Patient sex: M
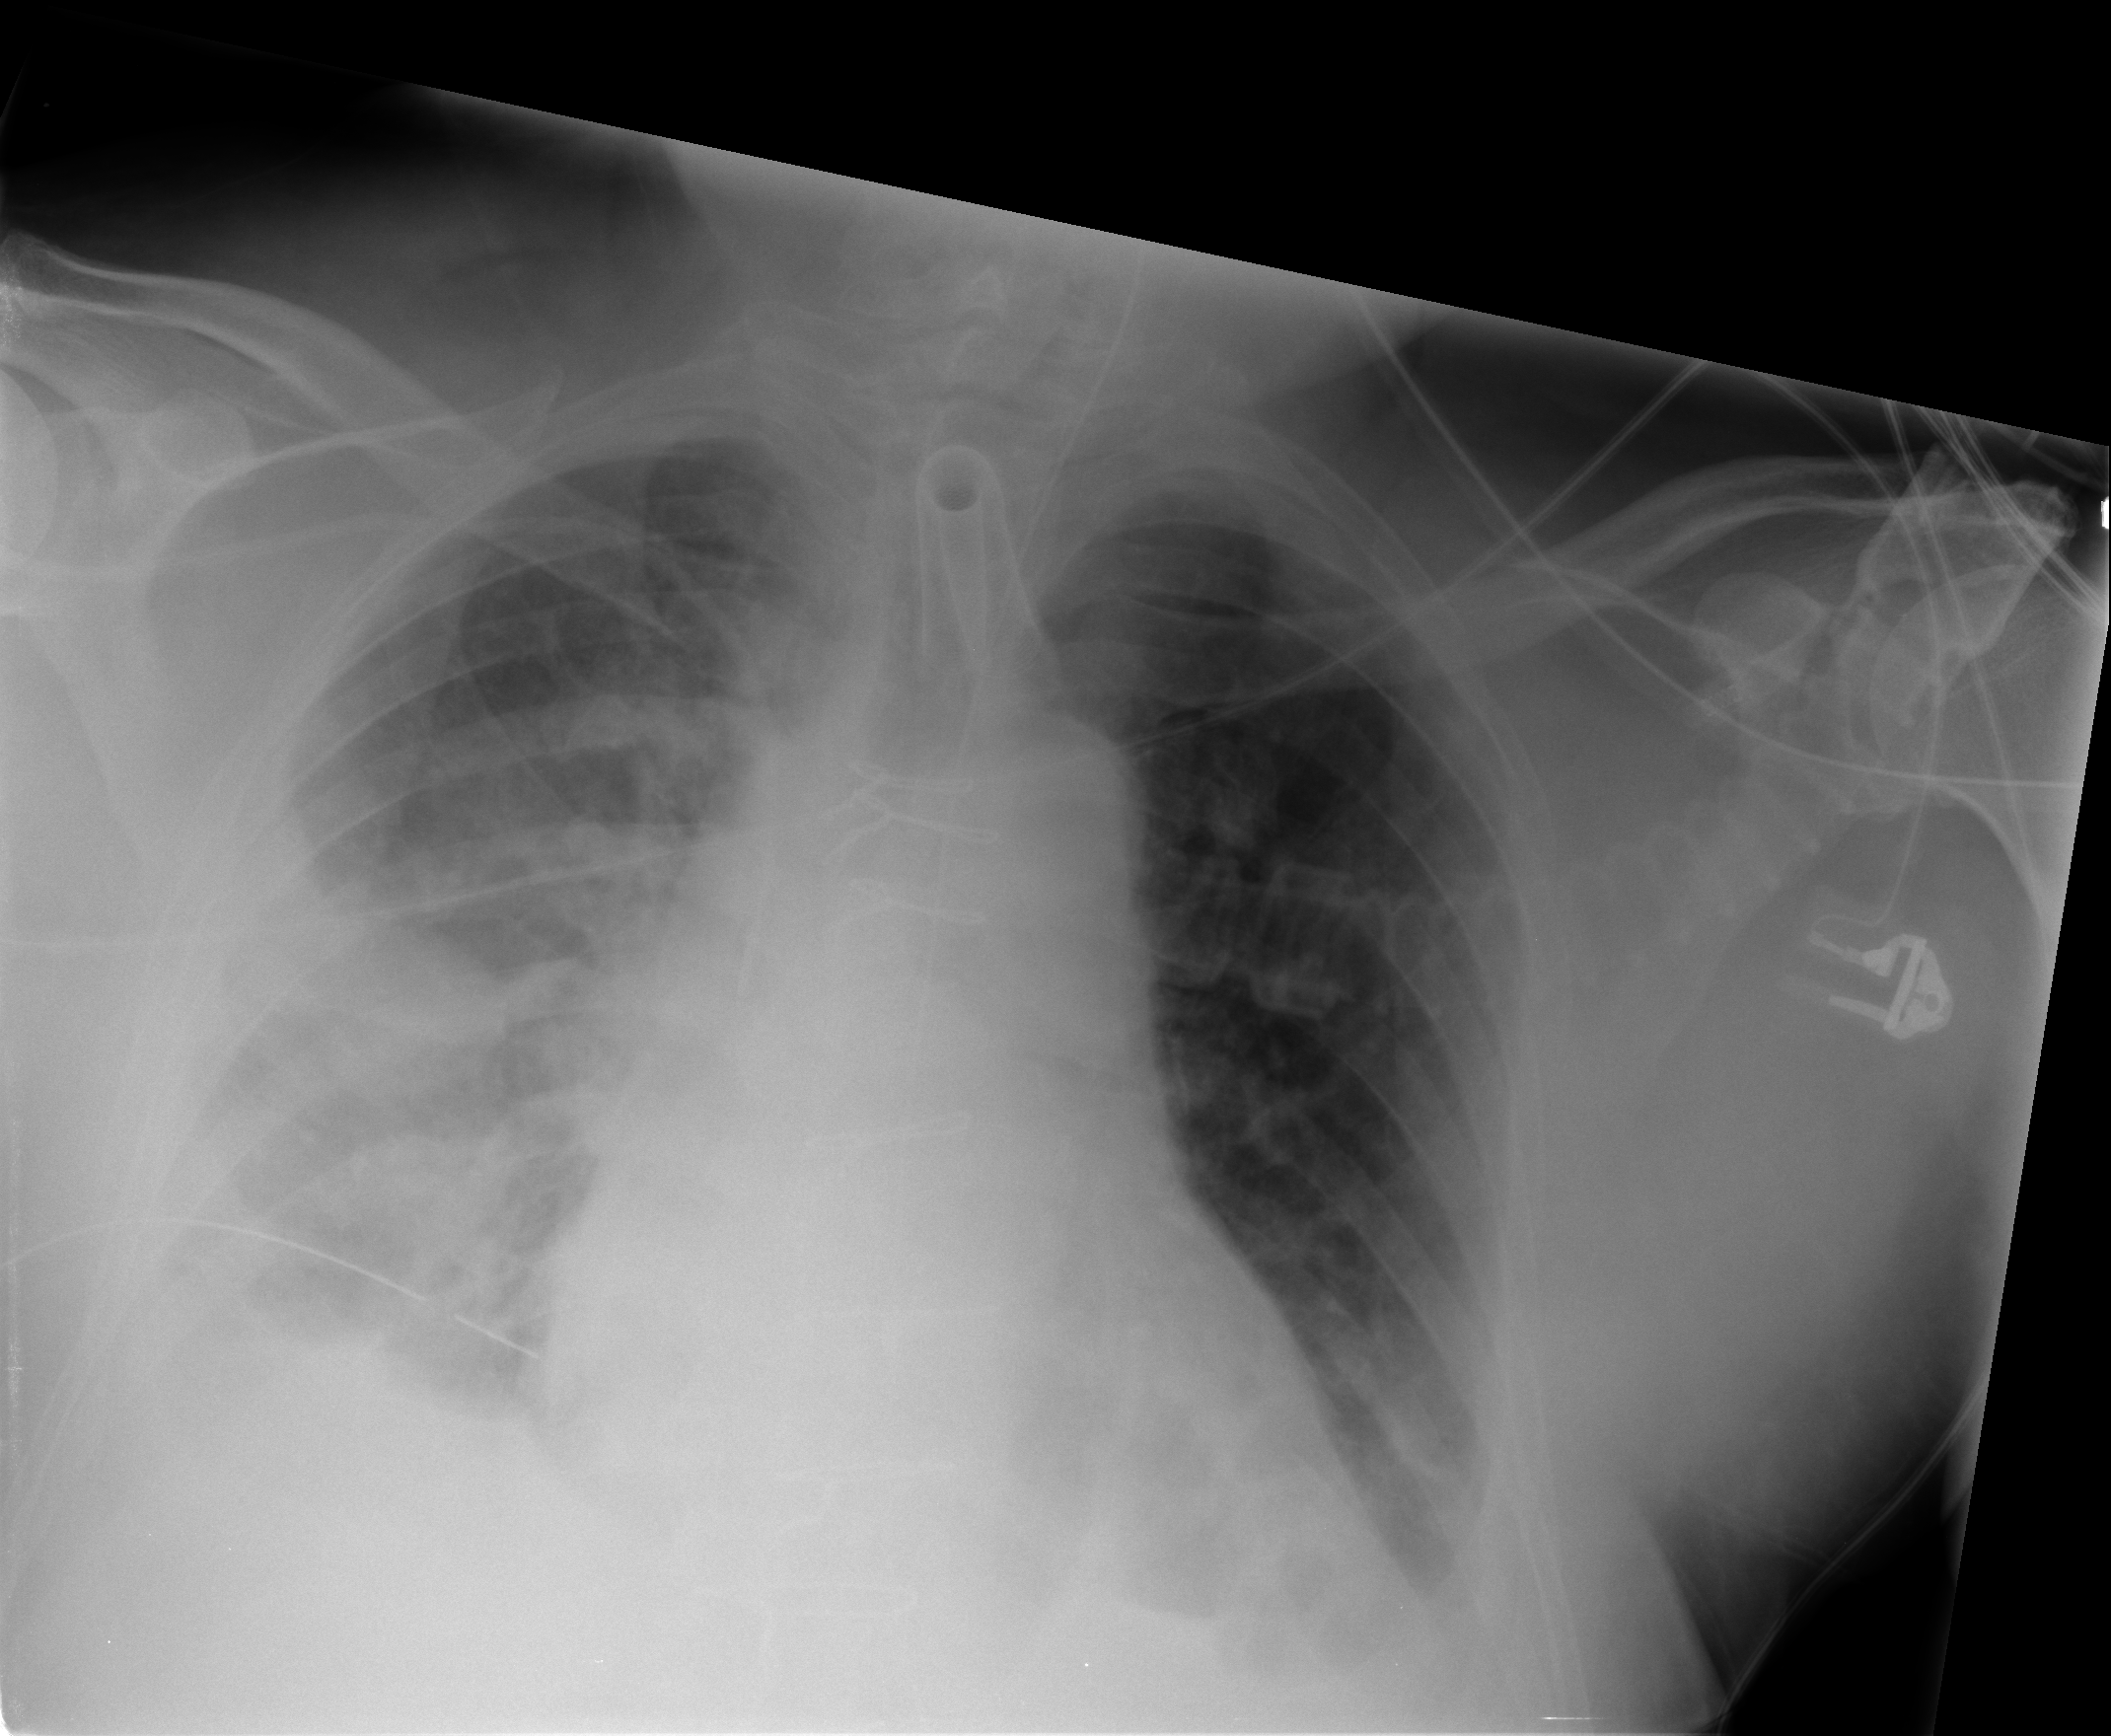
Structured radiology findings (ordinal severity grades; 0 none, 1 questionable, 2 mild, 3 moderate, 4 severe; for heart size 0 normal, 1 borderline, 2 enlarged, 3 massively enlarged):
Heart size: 2
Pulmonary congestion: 1
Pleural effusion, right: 2
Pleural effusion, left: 1
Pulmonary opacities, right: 2
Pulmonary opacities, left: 0
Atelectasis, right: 2
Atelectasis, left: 2